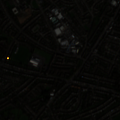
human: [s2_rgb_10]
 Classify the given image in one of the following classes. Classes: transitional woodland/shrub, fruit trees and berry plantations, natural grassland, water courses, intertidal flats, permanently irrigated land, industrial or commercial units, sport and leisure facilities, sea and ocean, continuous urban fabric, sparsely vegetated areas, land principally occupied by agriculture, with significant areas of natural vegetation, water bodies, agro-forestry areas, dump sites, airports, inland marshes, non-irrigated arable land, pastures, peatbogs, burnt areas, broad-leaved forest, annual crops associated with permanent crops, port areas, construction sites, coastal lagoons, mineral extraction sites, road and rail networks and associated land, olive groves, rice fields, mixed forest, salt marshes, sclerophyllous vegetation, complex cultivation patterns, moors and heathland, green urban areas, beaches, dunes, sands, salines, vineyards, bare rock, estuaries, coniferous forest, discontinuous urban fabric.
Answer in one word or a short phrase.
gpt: discontinuous urban fabric, green urban areas